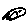
Label: fish